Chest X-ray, AP view. Patient: 54 years old, sex M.
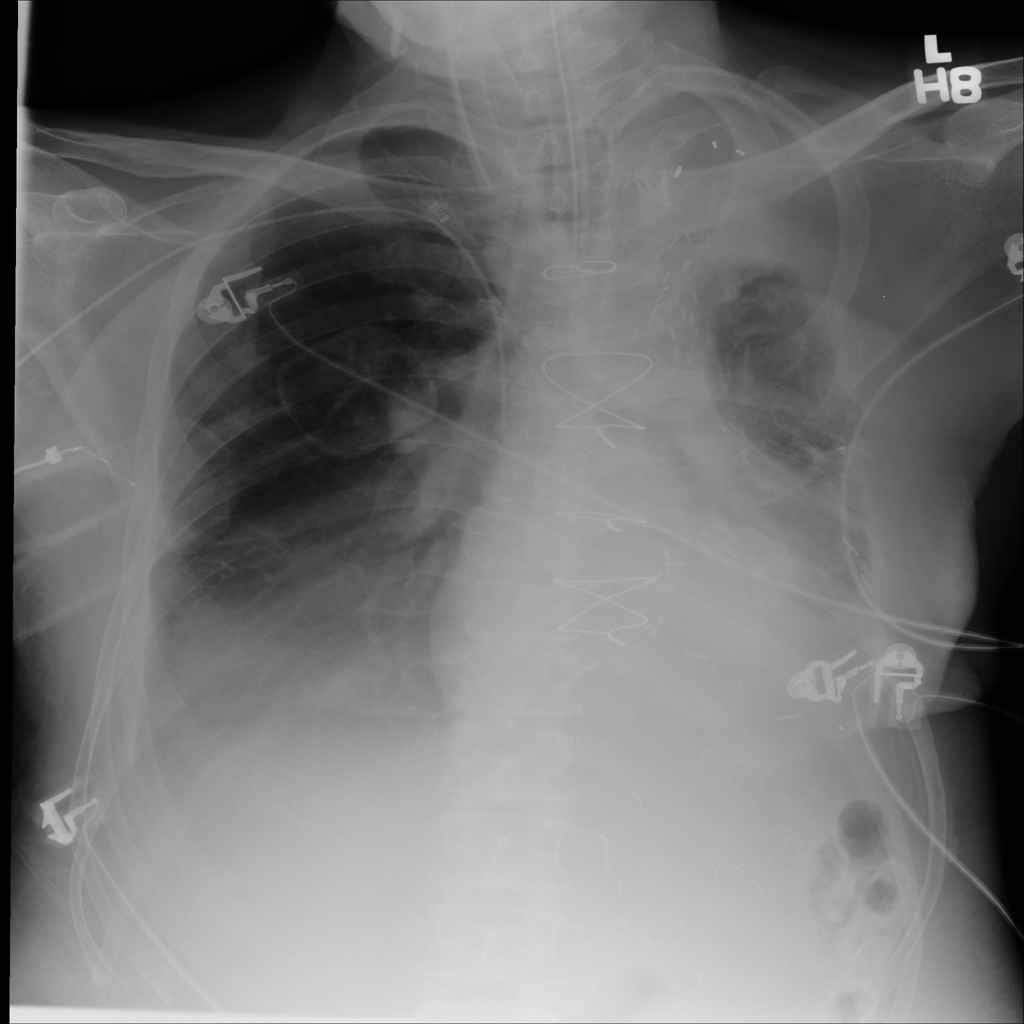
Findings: Consolidation, Effusion, Infiltration